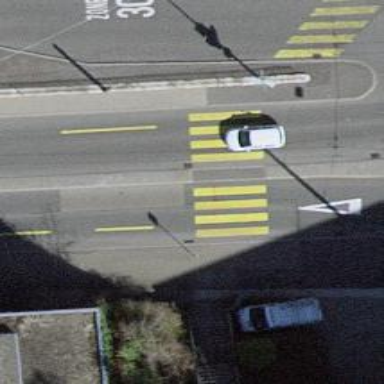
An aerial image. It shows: Zebra crossing with pedestrian island.